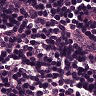
Metastatic tissue present: no